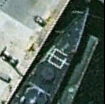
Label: cruiser